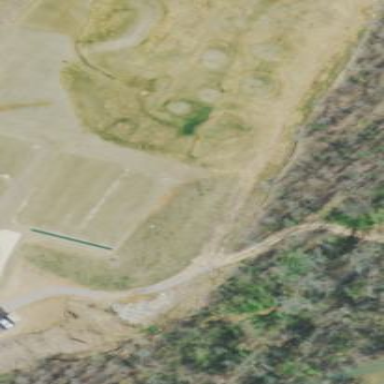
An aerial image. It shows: Grassy area designated as golf tee.